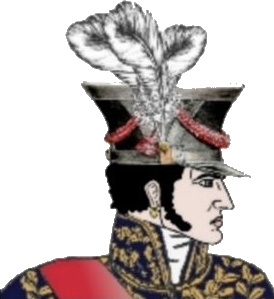
Label: 4_Yes_Chad